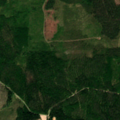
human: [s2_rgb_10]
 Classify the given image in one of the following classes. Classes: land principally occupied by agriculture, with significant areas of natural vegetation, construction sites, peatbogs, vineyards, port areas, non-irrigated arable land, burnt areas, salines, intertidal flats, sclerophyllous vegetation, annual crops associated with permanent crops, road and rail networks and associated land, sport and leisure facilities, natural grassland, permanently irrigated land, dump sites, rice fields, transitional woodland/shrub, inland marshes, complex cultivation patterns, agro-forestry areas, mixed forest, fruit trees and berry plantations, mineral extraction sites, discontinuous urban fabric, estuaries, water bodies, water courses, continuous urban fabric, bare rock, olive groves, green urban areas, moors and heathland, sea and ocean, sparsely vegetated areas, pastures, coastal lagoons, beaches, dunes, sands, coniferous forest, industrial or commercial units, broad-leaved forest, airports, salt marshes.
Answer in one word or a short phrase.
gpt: coniferous forest, mixed forest, transitional woodland/shrub